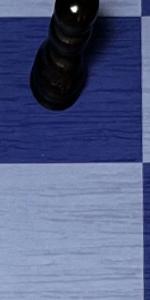
Label: Empty